Question: Presenting an instance of 'FBFriendPickerViewController' using 'presentViewController:animated:completion:' is pretty straightforward and the class seems like it is meant for that use case. However, I want to push an instance of 'FBFriendPickerViewController' onto an instance of 'UINavigationController' using 'pushViewController:animated:'.
Consider the following code as an example:
'''
self.fbFriendPickerController = [[FBFriendPickerViewController alloc] init];
self.fbFriendPickerController.hidesBottomBarWhenPushed = YES;
// configure stuff
[[self navigationController] pushViewController:self.fbFriendPickerController animated:YES];
'''
However, the problem is that the instance of 'FBFriendPickerViewController' already has a top navigation bar. When pushed onto a 'UINavigationController', this results in two top navigation bars stacked vertically, as you can see in the screenshot below.

One solution would be to hide the top nav bar of the 'UINavigationController', but that creates an awkward transition and there is no back button. Any thoughts on the best way to keep the 'UINavigationController' top nav bar but the hide the 'FBFriendPickerViewController' top nav bar?
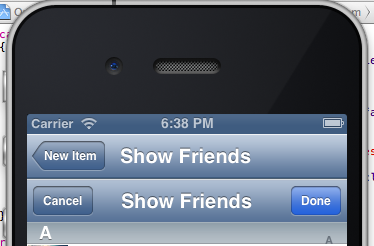
Answer: After looking through the Facebook iOS SDK <URL> on Github, I figured this out. 'FBFriendPickerViewController' is a subclass of 'FBViewController'. If you set the 'doneButton' and 'cancelButton' properties of any 'FBViewController' to 'nil', 'FBViewController' will remove the top navigation bar. As a result, the following code works:
'''
self.fbFriendPickerController = [[FBFriendPickerViewController alloc] init];
self.fbFriendPickerController.hidesBottomBarWhenPushed = YES;
self.fbFriendPickerController.doneButton = nil;
self.fbFriendPickerController.cancelButton = nil;
// configure stuff
[[self navigationController] pushViewController:self.fbFriendPickerController animated:YES];
'''